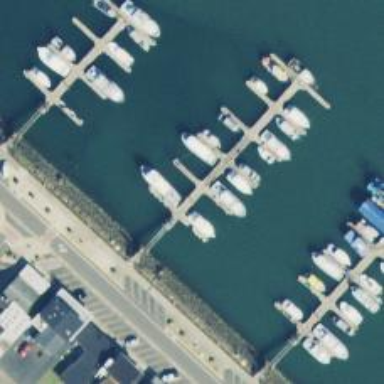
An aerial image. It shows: Pier with mooring facilities.